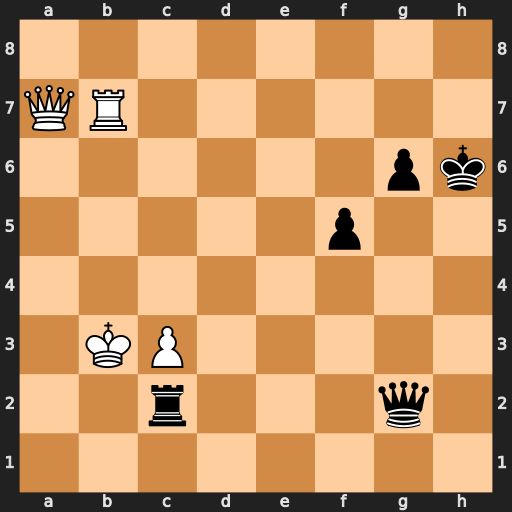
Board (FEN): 8/QR6/6pk/5p2/8/1KP5/2r3q1/8
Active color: w
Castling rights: -
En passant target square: -
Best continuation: Rh7+ Kg5 Qe3+